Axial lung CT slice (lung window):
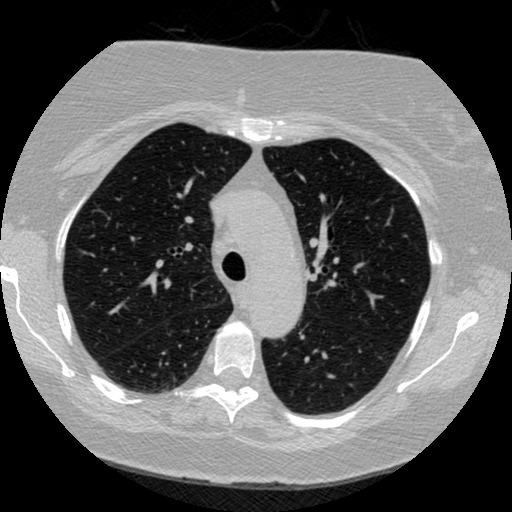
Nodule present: no